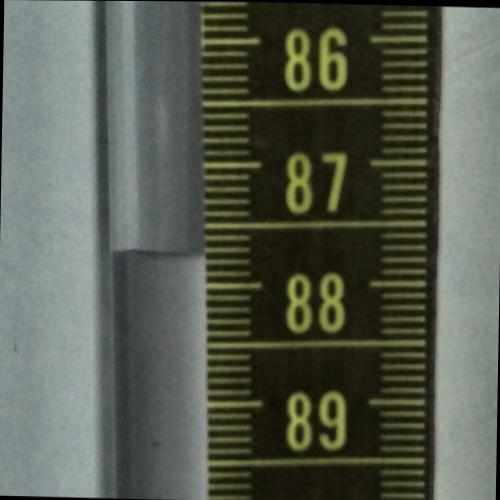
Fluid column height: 87.7 cm